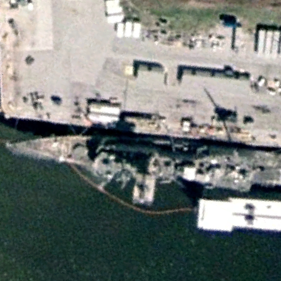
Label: Ticonderoga-class_cruiser